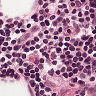
Metastatic tissue present: no